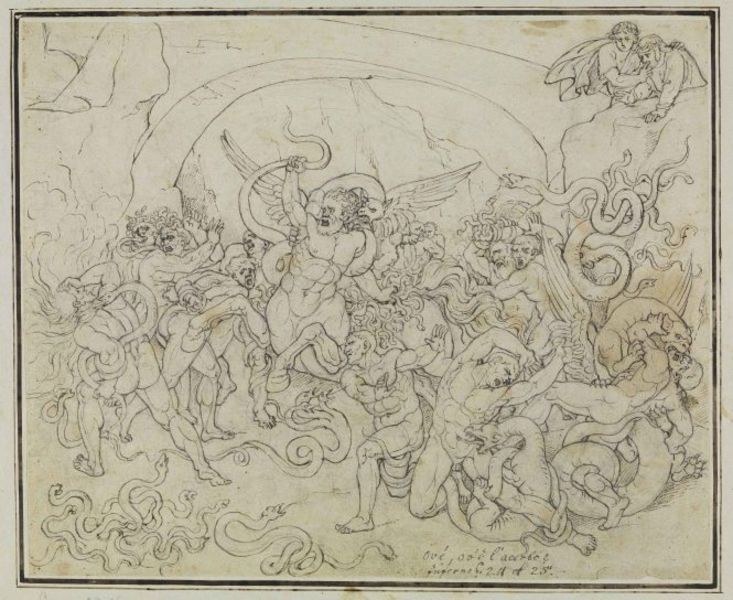
Titel: Die Strafe der Diebe im Tal der Schlangen und Drachen (Dante Inferno, Canto 25, V 17)
Künstler: Joseph Anton Koch
Standort: Karlsruhe
Institution: Staatliche Kunsthalle Karlsruhe
Schlagwörter: akt, angriff, baum, berg, felsen, flügel, gott, himmel, kampf, körper, mann, meer, nackt, schatten, frauen, gelb, menschen, brust, frau, grau, mund, männer, schwarz, skizze, weiss, zeichnung, hund, tiere, wolke, leute, masse, arm, lang, rache, rahmen, stein, tod, tot, bild, hals, herr, signatur, erde, hügel, brücke, kirche, boden, haare, blatt, höhle, tal, pferd, reiter, chaos, engel, huf, hufe, schwanz, schweif, bein, schrift, papier, liegen, bogen, studie, zuschauer, berge, fels, gebirge, grafik, schlucht, matt, angst, krieg, querformat, schlacht, unglück, kraft, muskeln, festhalten, bauch, nackte, oberkörper, tor, klippe, flucht, leiber, tusche, gewölbe, antike, gesäss, glaube, druck, schwarzweiss, viele, radierung, stich, gefahr, streit, durcheinander, dynamik, getümmel, panik, beschriftung, schlange, bleistift, entwurf, mythologie, anführer, kämpfen, sieg, flecken, jesus, apokalypse, fegefeuer, griechen, götter, hölle, leid, leiden, muskel, qual, schmerz, teufel, verschlungen, zeus, götterwelt, satyr, maul, fressen, centauren, griechisch, kentaur, mischwesen, mythos, pferdekörper, sage, zentaur, griechenland, medusa, schlangen, graben, wut, antikisierend, töten, gottheit, aufregung, vertreibung, herkules, drama, centaur, pegasus, mythen, windung, zwitter, ungeheuer, plage, satan, drachen, beissen, biss, drache, gerangel, schutz, gefecht, dämonen, geist, monster, grichenland, tiger, raubtier, egnel, museln, biest, drachenkopf, sünder, laokoon, krichen, gewirr, menshen, sodom und gomorra, mehrköpfig, ungetüm, titanen, flügle, bergwand, sagengestalten, 1600, 1590, drachenkampf, baselisk, 25, laokon, python, schlanke, graphiok, schlangengrube, gtafik, #kämpfen, baselisken, massacker, 25'', apokalytischer reiter, unvollendetes kunbstwerk, sakizze